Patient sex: F
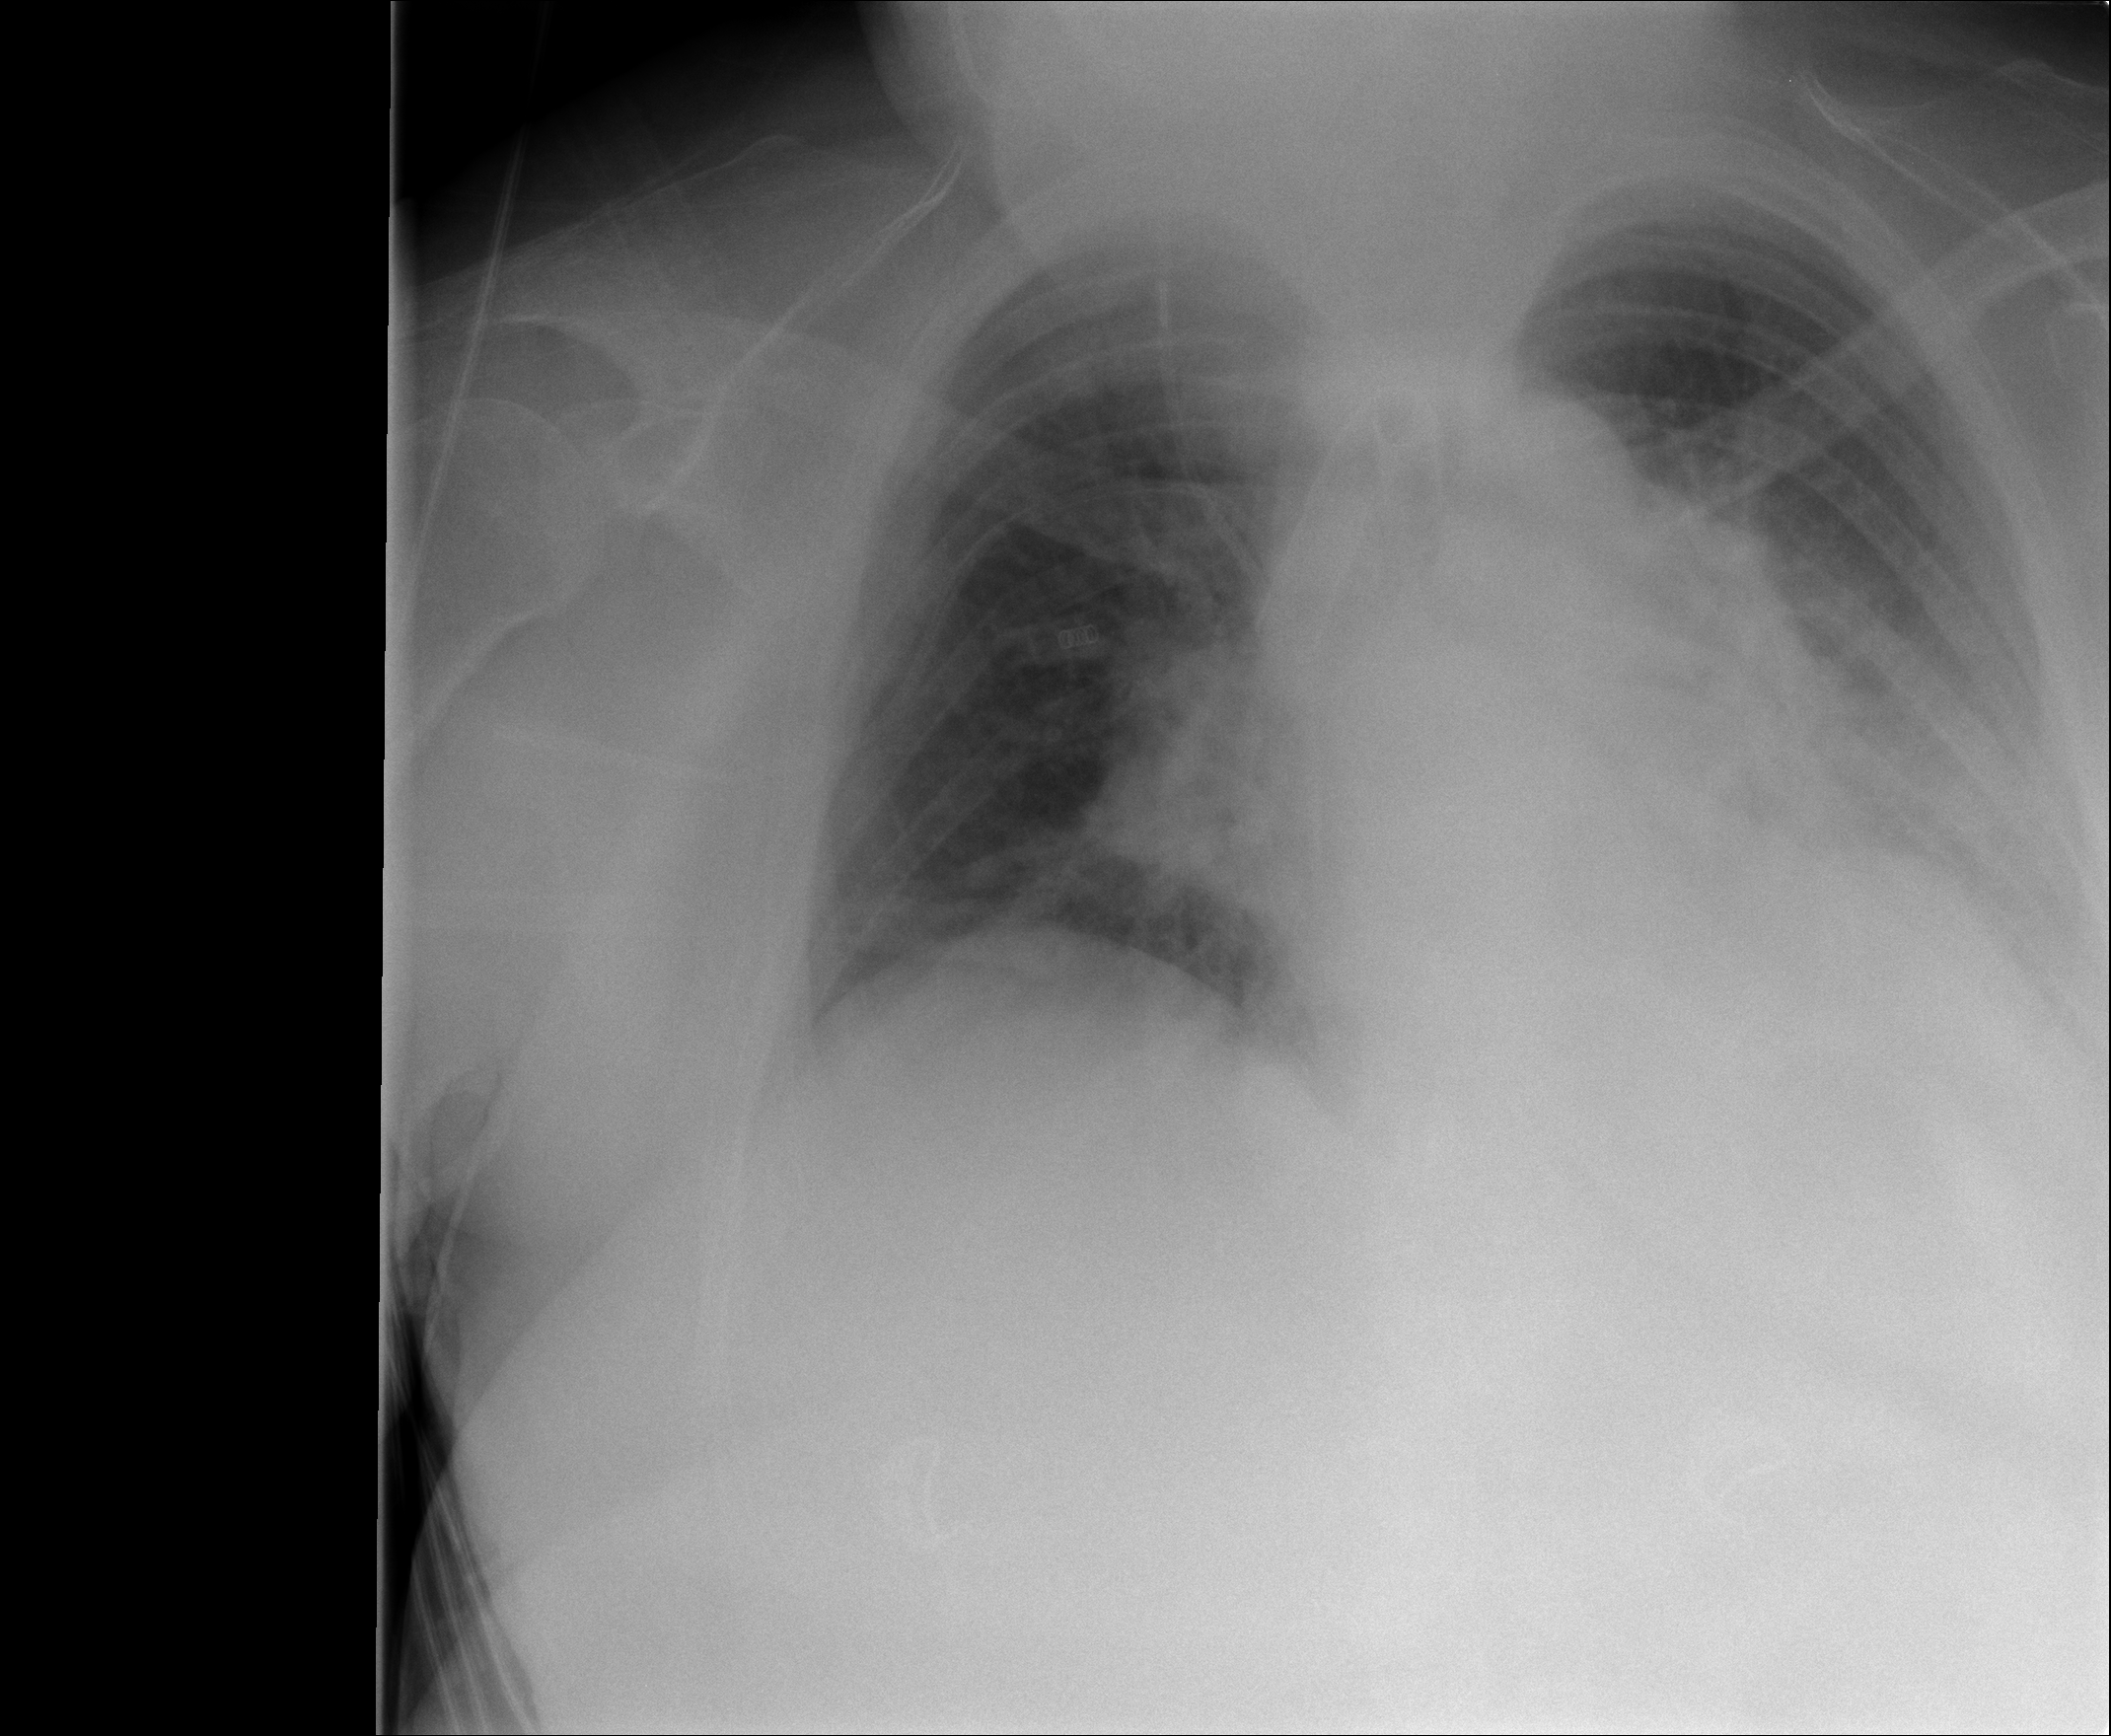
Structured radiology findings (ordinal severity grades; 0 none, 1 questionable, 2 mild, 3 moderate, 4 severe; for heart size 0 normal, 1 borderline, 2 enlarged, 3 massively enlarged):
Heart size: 1
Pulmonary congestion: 0
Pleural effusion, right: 0
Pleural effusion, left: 0
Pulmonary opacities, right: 0
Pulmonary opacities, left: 2
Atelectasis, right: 0
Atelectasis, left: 2